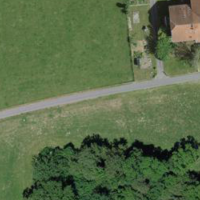
EUNIS habitat code: 41
Species observed at this site:
Prunus spinosa
Acer campestre